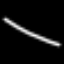
Label: line